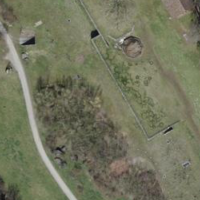
EUNIS habitat code: 16
Species observed at this site:
Geranium pyrenaicum